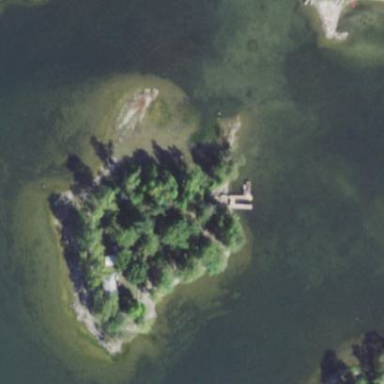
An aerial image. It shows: Islet.